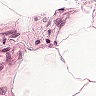
Metastatic tissue present: no